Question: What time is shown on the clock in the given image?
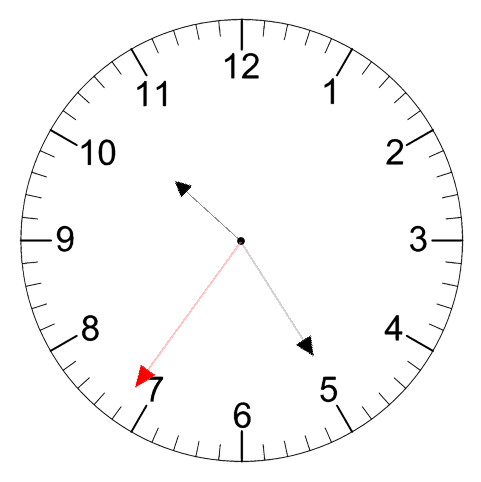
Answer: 10:24:36